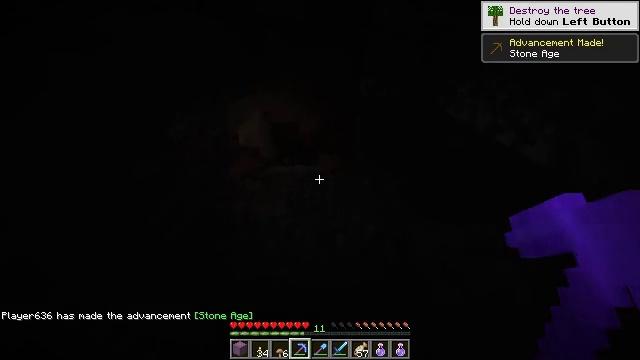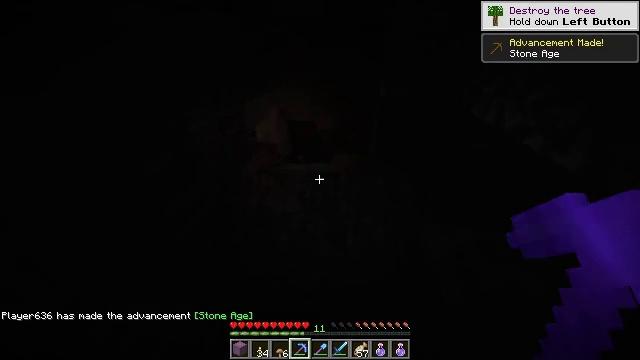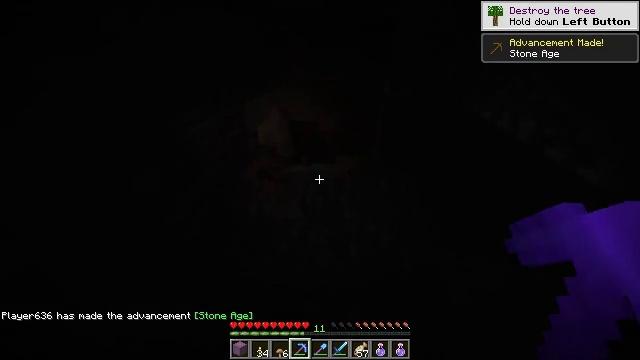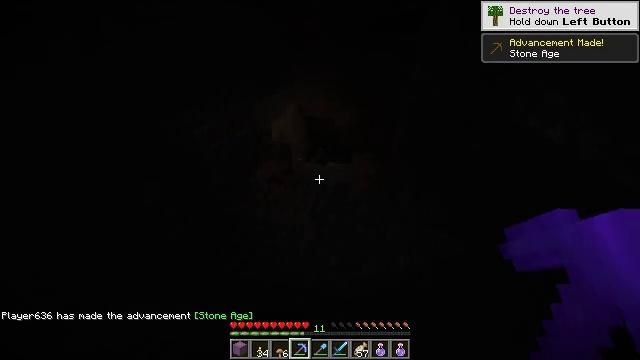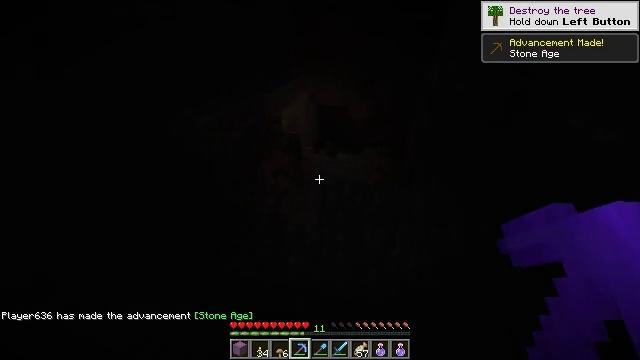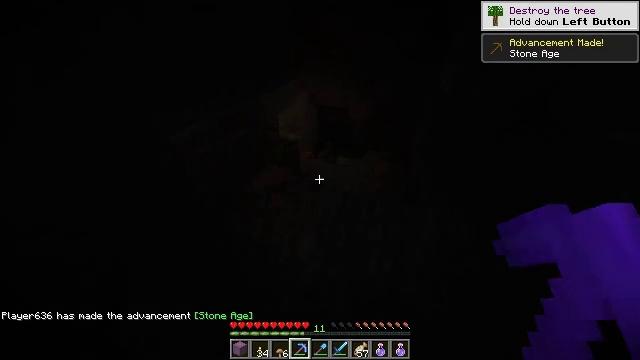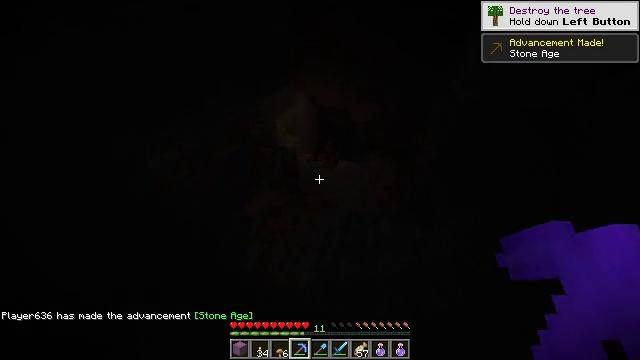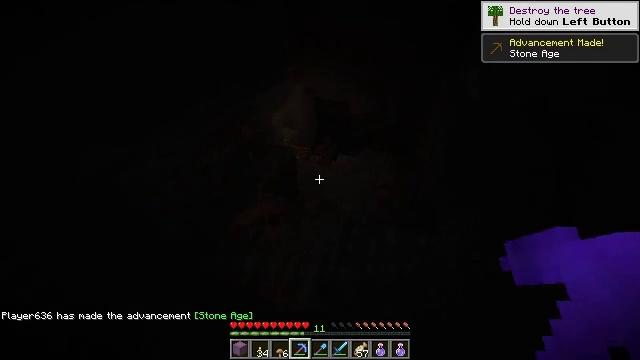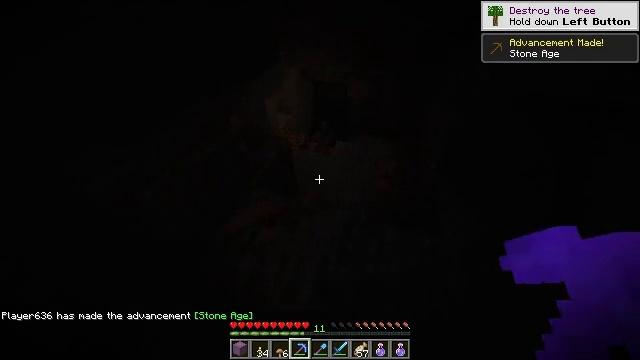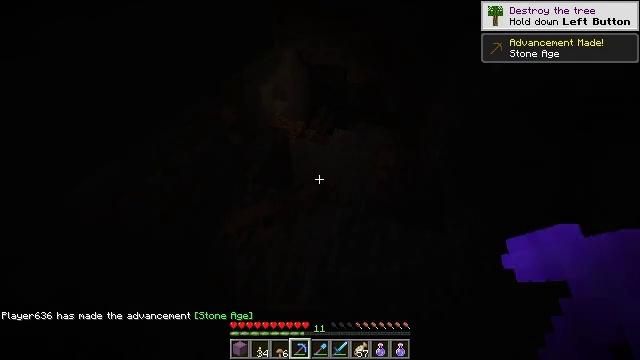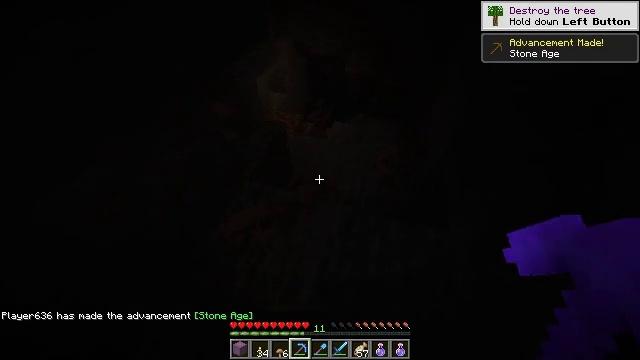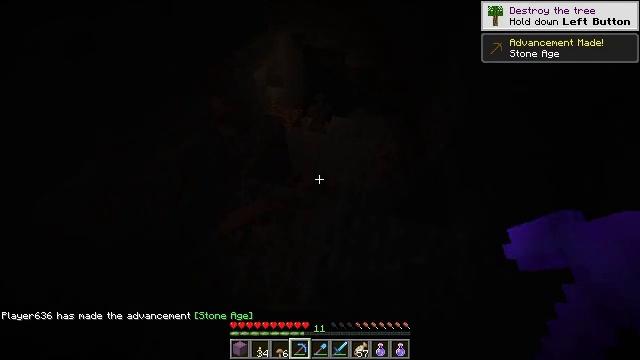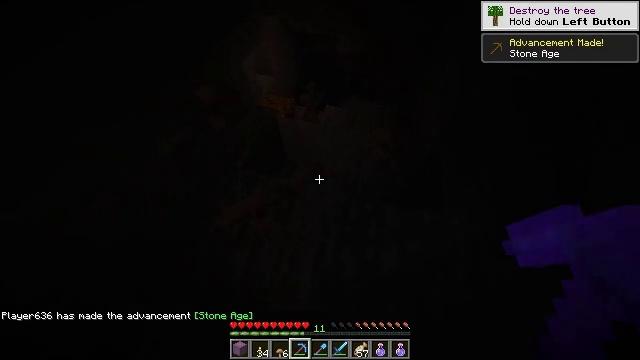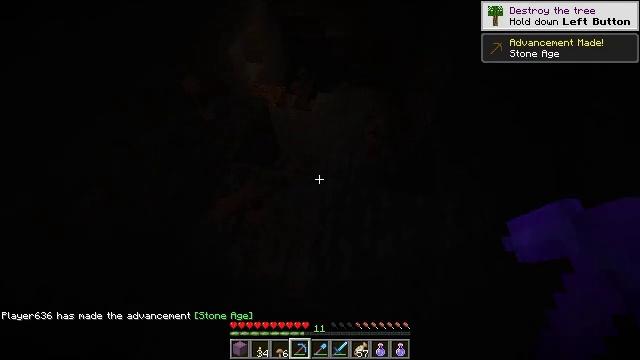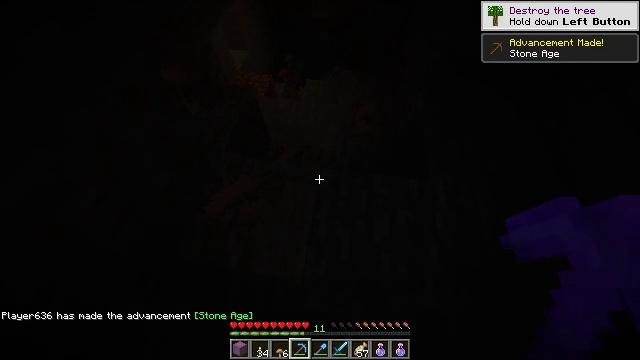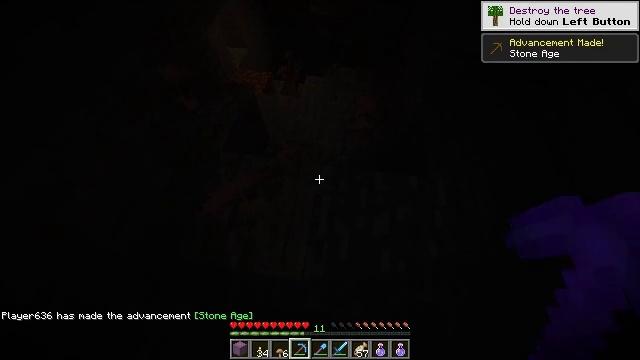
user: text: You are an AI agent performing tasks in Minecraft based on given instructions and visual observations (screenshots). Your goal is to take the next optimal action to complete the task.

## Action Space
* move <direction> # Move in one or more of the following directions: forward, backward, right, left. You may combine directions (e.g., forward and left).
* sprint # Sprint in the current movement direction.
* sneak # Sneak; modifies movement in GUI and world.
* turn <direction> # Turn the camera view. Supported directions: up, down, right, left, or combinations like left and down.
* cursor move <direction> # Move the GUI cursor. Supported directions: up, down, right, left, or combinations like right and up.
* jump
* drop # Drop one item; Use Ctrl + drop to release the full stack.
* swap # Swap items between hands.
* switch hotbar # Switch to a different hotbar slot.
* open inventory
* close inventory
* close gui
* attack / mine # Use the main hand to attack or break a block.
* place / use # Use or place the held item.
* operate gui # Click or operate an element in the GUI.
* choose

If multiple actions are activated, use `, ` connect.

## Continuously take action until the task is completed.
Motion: motion action
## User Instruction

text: Pick up the brown mushroom.
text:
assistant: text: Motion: turn left
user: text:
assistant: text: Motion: move forward
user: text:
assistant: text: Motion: move forward, turn left and down
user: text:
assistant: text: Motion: move forward, turn left and down
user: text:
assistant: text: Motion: move forward
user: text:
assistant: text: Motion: move forward
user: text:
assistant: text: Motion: move forward, turn down
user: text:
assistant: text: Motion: turn down
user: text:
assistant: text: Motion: turn down
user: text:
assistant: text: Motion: turn down
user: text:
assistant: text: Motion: turn down
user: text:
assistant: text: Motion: turn right and down
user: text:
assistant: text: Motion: turn right and down
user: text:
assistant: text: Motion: turn right and down
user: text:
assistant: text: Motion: no_op
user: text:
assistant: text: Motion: no_op
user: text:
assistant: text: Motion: no_op
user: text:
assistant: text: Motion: no_op
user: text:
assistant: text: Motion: no_op
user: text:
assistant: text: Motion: no_op
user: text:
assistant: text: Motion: no_op
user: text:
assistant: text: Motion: no_op
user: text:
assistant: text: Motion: no_op
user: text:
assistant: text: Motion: no_op
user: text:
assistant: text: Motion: no_op
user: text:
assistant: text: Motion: no_op
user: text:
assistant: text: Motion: no_op
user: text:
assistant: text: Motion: no_op
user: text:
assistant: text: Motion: no_op
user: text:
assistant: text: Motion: no_op